Question: Count the number of objects in the diagram.
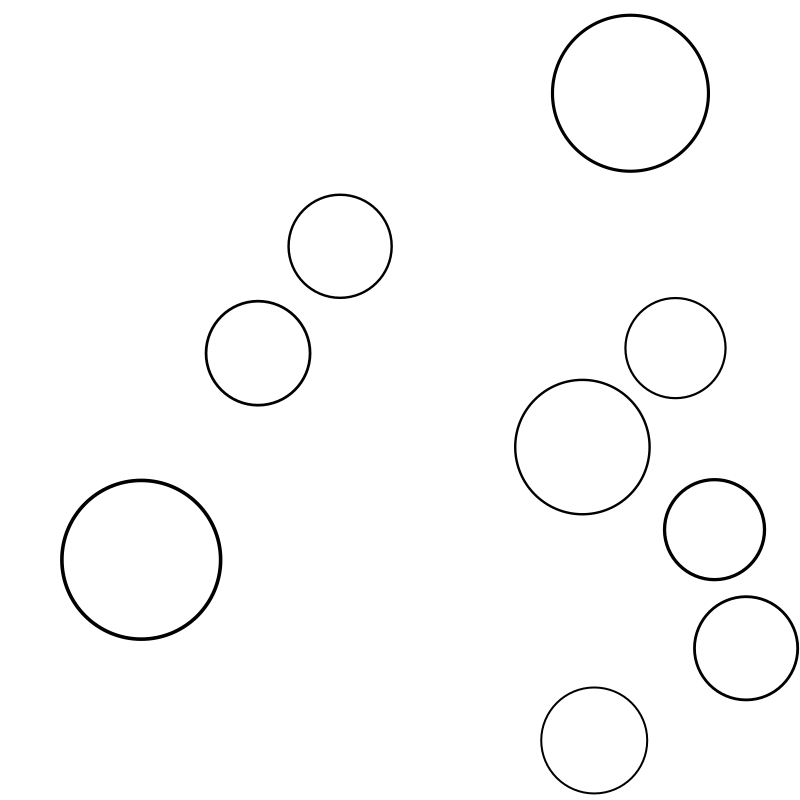
Answer: 9